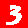
Digit: 3